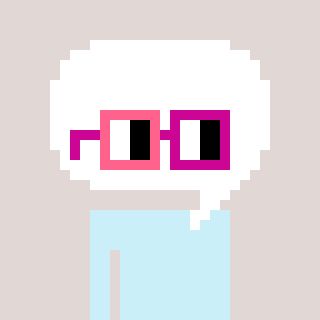
a pixel art character with square pink and red glasses, a speech bubble-shaped head and a redpinkish-colored body on a warm background